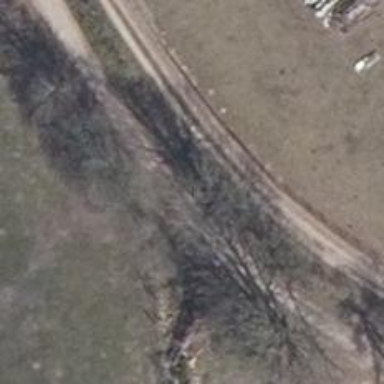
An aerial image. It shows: Sandy track road.